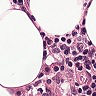
Metastatic tissue present: no